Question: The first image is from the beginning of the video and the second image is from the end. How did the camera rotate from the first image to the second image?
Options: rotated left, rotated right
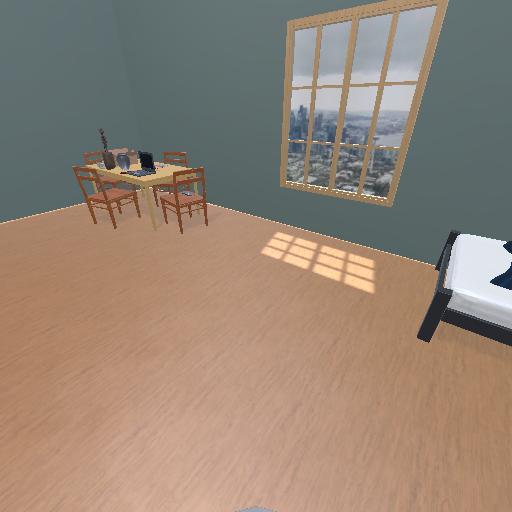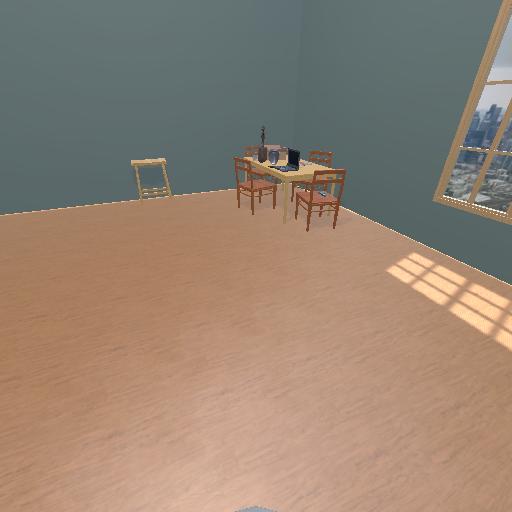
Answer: rotated left